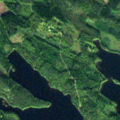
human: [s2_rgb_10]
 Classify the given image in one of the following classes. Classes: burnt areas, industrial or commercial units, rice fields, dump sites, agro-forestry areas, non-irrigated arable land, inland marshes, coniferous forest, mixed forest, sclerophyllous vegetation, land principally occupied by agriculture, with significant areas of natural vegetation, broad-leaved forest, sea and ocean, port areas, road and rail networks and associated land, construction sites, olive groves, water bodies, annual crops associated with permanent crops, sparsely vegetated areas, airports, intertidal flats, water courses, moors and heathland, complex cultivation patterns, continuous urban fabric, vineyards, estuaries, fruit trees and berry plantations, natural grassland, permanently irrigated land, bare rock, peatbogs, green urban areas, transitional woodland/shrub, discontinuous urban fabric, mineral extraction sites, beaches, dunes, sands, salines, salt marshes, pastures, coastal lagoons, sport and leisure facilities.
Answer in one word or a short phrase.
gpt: coniferous forest, mixed forest, water bodies